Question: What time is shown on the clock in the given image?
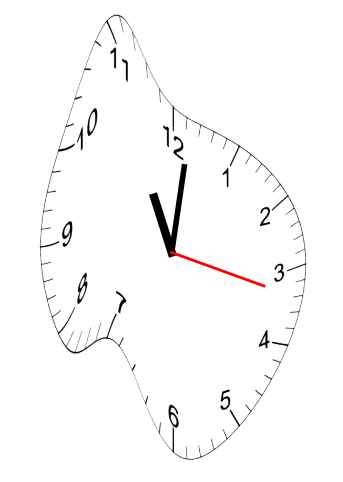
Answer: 11:01:17